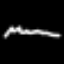
Label: squiggle